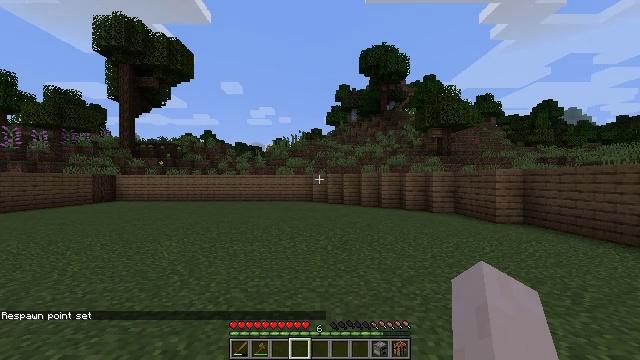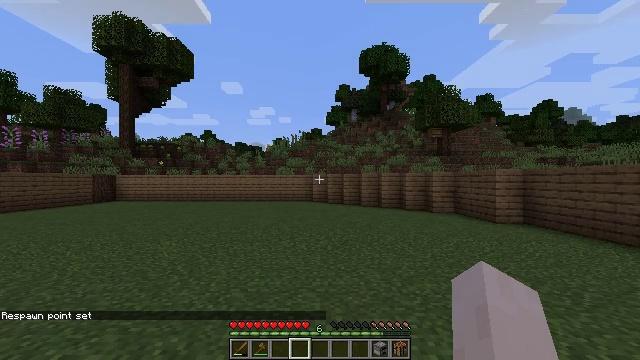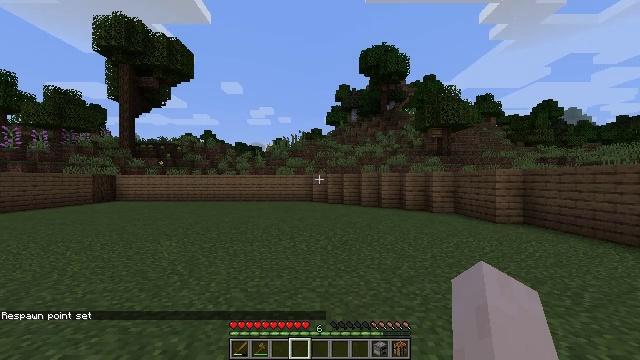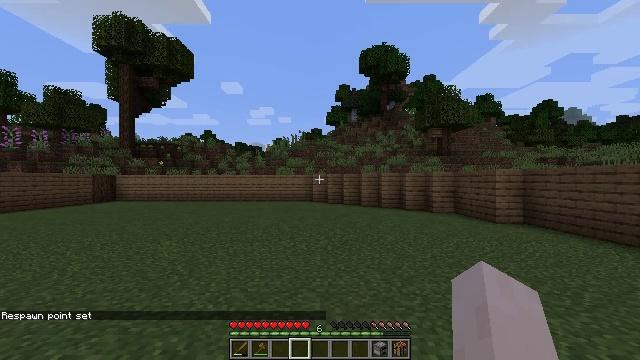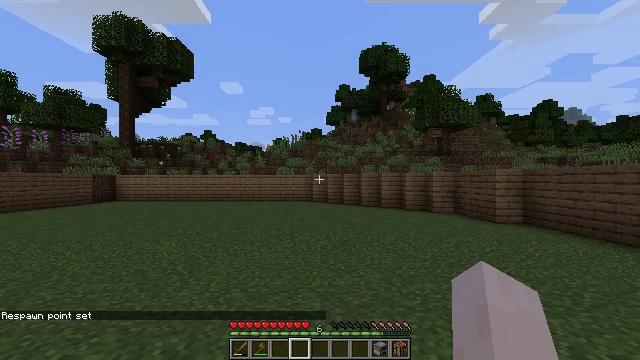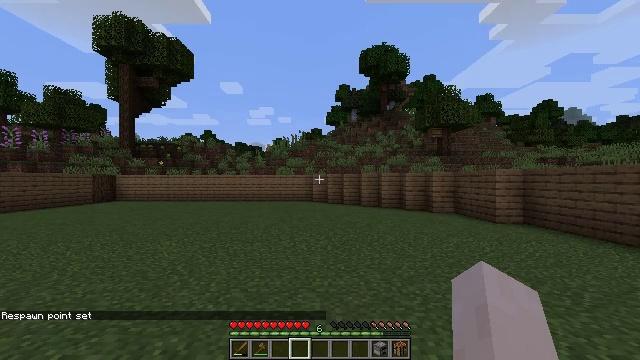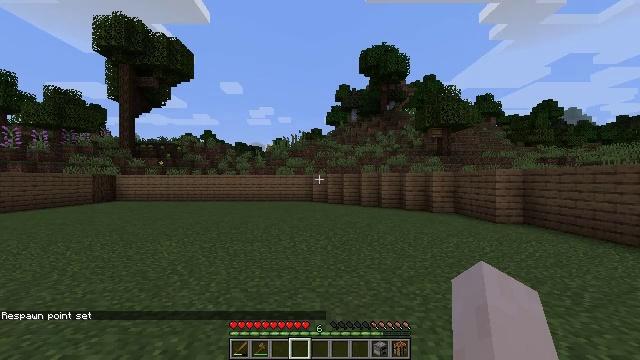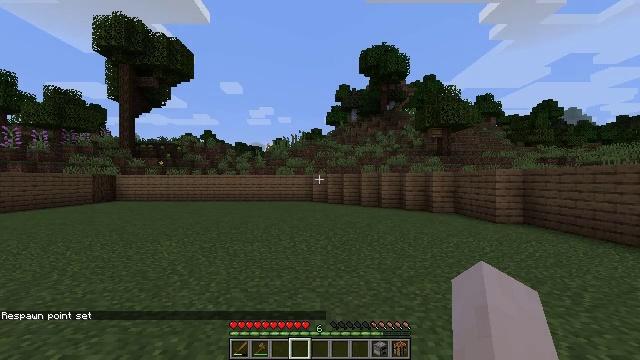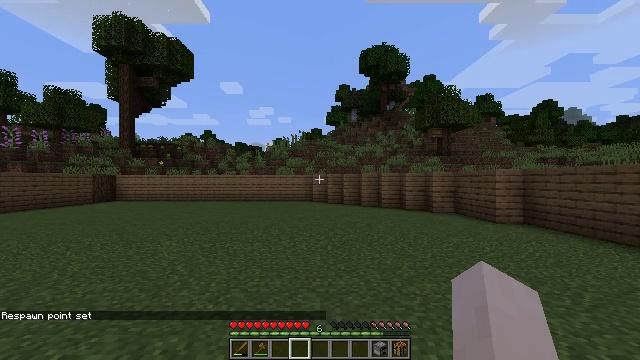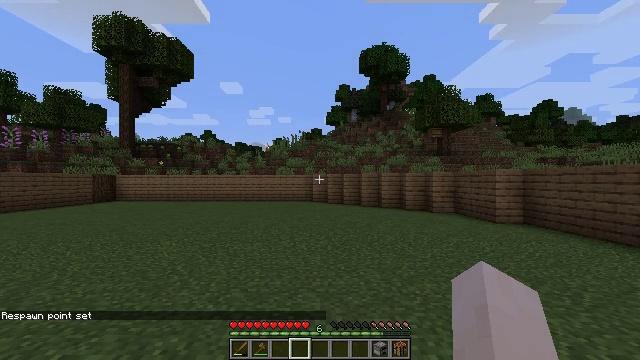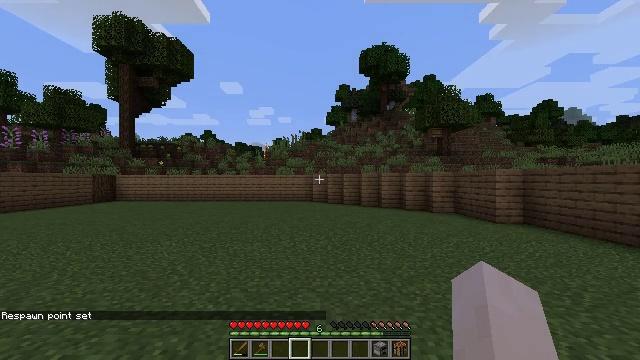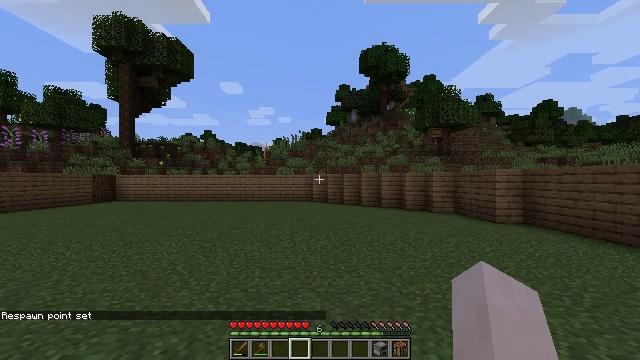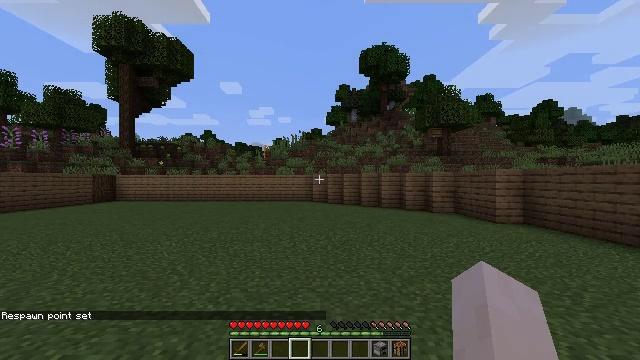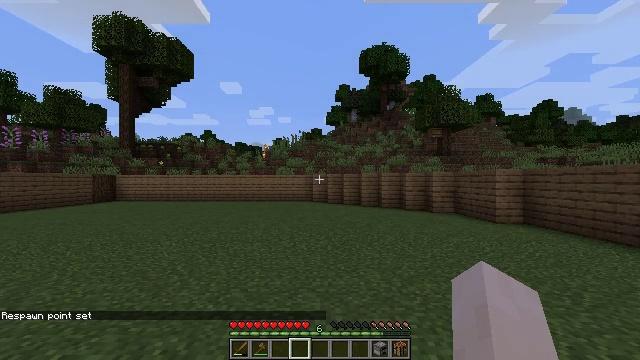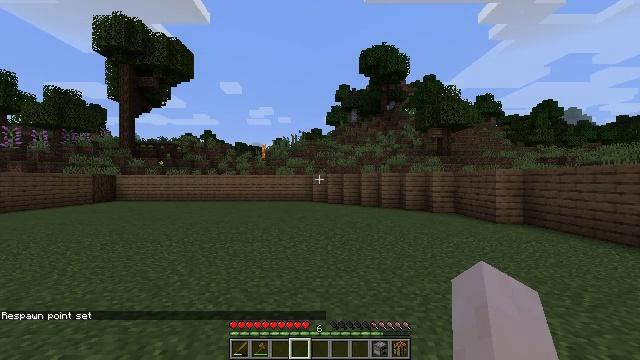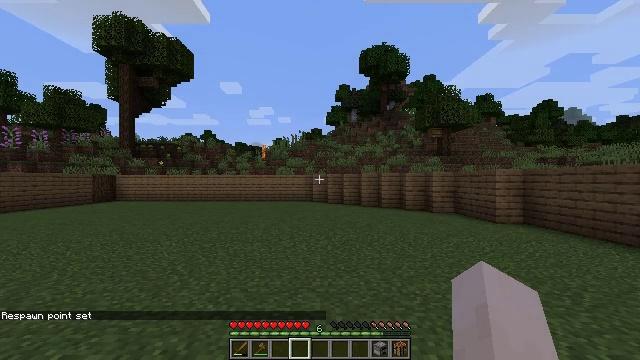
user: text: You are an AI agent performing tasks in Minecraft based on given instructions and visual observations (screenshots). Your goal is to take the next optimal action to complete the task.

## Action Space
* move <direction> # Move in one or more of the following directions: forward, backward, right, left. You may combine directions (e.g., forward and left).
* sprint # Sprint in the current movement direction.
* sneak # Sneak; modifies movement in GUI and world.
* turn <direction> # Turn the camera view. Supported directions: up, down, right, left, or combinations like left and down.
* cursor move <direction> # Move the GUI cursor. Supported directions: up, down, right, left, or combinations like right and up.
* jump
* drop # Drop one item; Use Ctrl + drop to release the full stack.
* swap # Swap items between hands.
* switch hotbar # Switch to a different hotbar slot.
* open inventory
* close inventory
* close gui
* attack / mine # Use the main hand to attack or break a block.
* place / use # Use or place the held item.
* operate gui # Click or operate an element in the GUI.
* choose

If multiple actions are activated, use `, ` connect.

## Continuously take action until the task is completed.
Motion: motion action
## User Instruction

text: Attack the white bed to collect it.
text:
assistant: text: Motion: no_op
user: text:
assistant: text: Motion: no_op
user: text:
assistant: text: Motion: no_op
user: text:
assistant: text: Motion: no_op
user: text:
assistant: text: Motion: no_op
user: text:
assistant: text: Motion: no_op
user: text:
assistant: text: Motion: no_op
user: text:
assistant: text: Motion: no_op
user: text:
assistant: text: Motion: no_op
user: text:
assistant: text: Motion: no_op
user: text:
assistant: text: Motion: no_op
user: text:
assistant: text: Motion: no_op
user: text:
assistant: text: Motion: no_op
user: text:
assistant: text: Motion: no_op
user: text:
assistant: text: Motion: no_op
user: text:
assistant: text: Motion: no_op
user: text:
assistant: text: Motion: no_op
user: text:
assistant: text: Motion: no_op
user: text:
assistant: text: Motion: no_op
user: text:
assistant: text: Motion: no_op
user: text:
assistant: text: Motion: no_op
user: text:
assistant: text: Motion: no_op
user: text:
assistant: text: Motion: no_op
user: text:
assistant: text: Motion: no_op
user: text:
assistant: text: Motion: no_op
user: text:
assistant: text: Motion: no_op
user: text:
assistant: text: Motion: no_op
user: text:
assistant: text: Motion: no_op
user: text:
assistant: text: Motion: no_op
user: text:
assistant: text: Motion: no_op